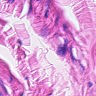
Metastatic tissue present: no